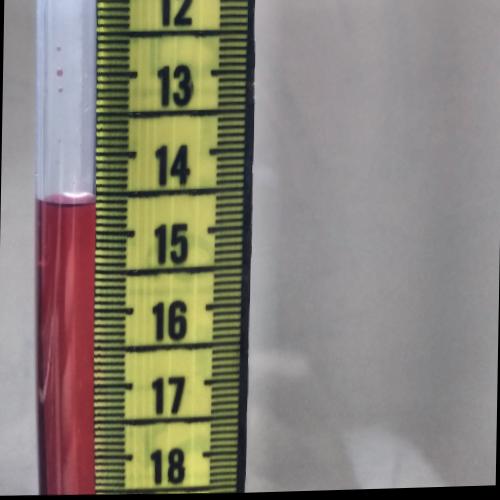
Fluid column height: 14.6 cm